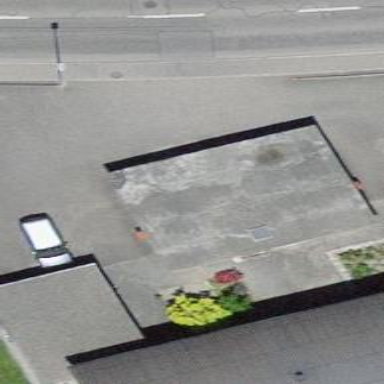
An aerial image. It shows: View of roof of building.